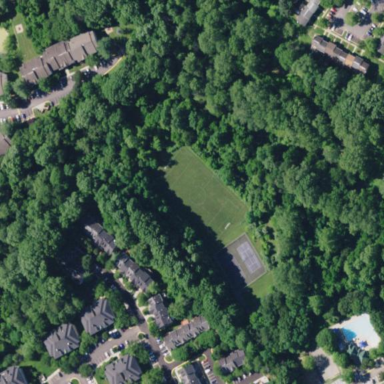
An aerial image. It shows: Soccer pitch designated for leisure and sports activities.